Field crop: maize
Growth stage: 1
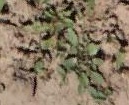
Species: convolvulus